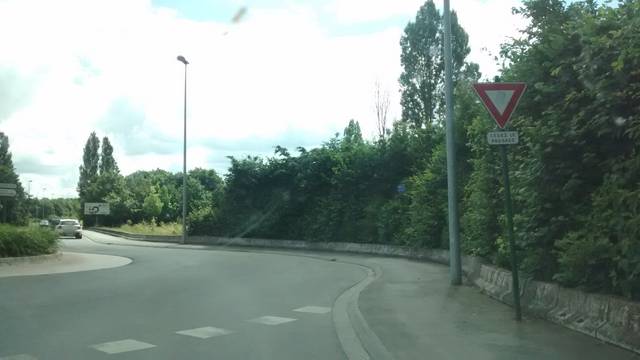
Region: France
Coordinates: 48.111, -1.626